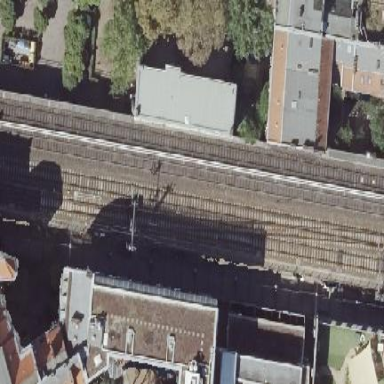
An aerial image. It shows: Viaduct building with flat roof.